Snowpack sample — Loveland Pass, Silver Plume, Colorado, USA (2/11/26, 12:00 PM MST)
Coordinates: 39.663, -105.886
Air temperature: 35 °F
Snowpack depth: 82 cm
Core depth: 40 cm
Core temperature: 23 °F
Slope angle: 13°, slope face: 12°
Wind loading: high
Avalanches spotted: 1
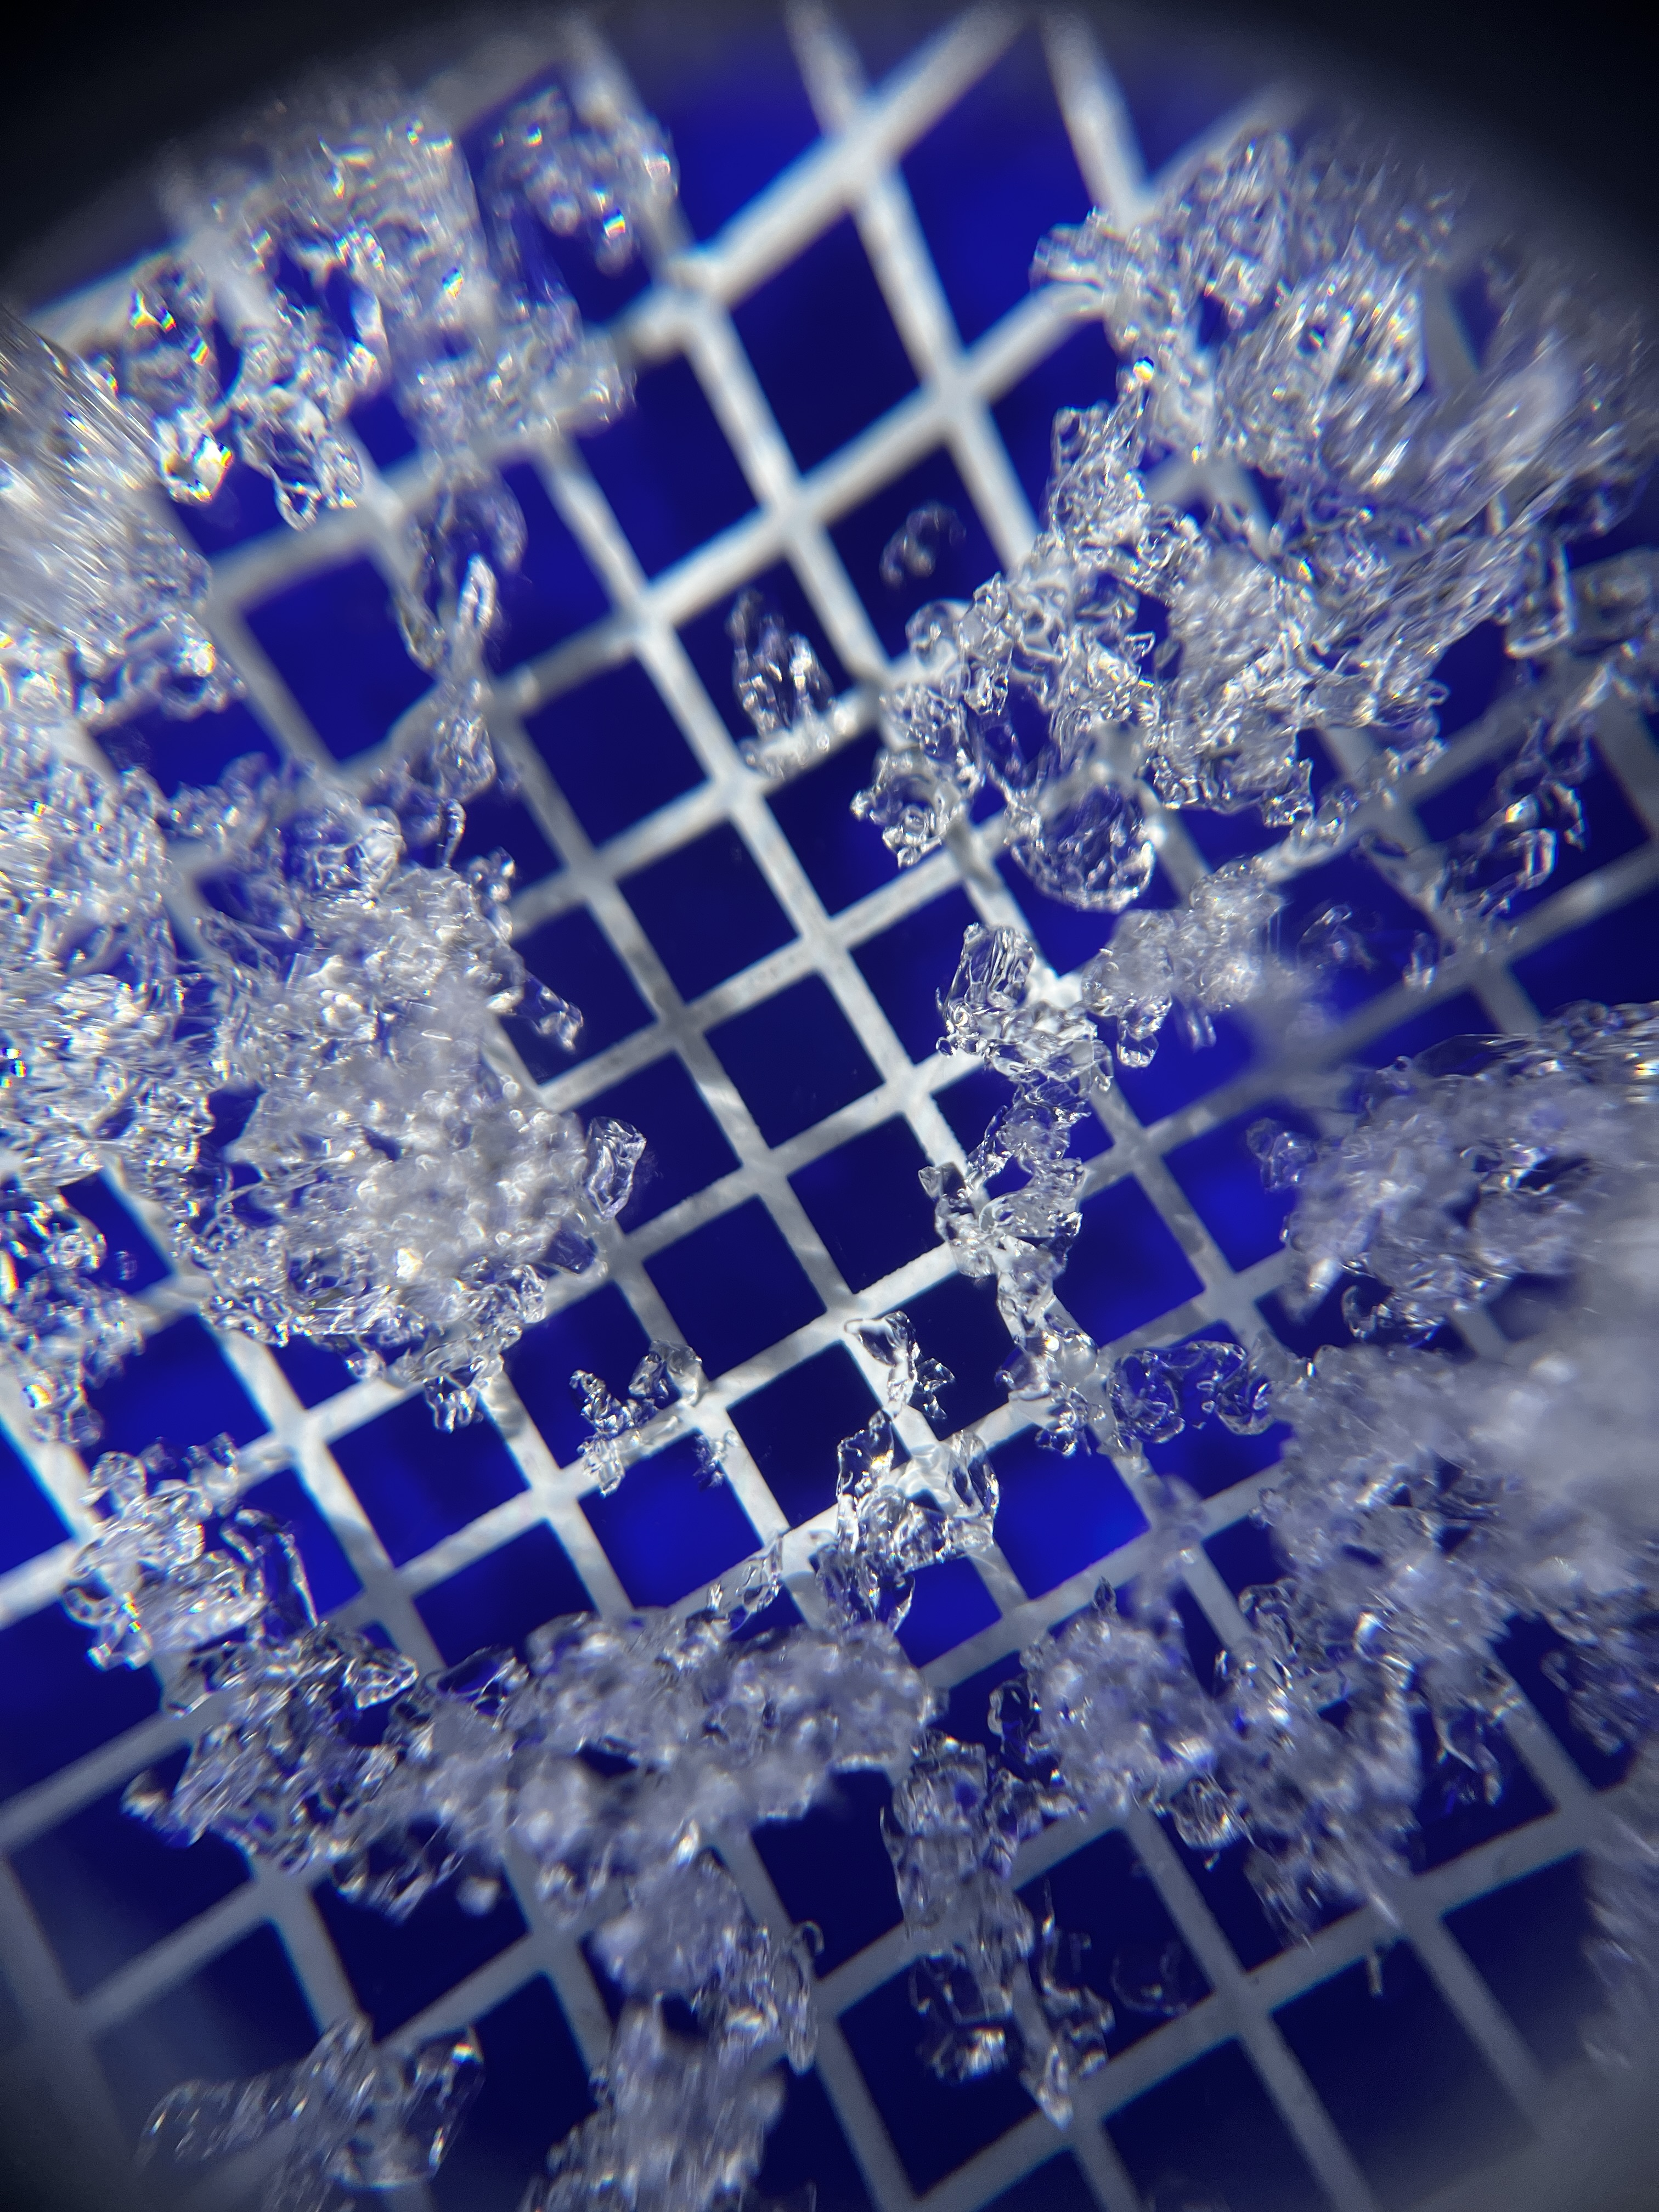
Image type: magnified_profile
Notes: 1 small avalanche spotted on the north side of the bowl, lots of wind loading